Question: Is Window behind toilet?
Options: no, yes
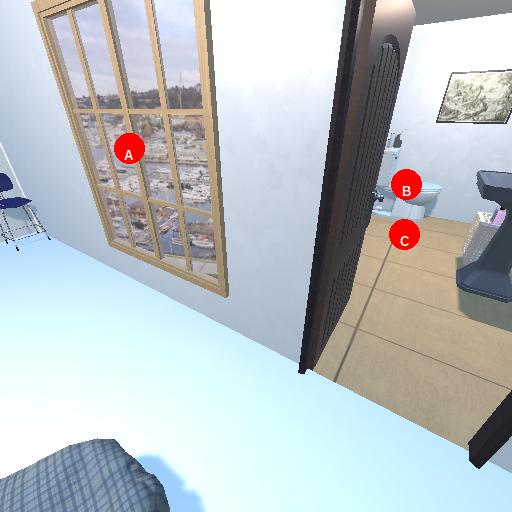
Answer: no